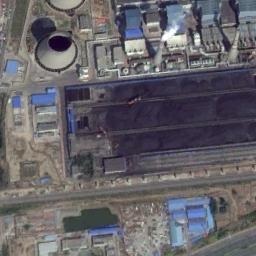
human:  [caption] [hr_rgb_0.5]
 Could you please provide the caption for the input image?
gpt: The thermal power station is on the bare land next to some buildings .

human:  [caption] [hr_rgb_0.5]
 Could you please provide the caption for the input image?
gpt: In the thermal power plant there are workshops and machinery, there are cooling towers, there are two chimneys, one is smoking, and there is a coal pond next to it .

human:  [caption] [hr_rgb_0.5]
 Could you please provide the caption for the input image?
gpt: There is a thermal power station that is emitting smoke between two roads .

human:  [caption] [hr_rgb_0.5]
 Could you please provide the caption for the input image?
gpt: There are many buildings next to the thermal power station .

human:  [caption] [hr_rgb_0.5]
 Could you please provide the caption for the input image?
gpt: There are some blue buildings on the thermal power station .